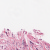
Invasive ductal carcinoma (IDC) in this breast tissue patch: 1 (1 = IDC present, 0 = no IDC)